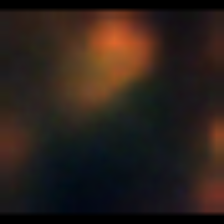
Taxon: Unknown_full_image
Group: Unknown